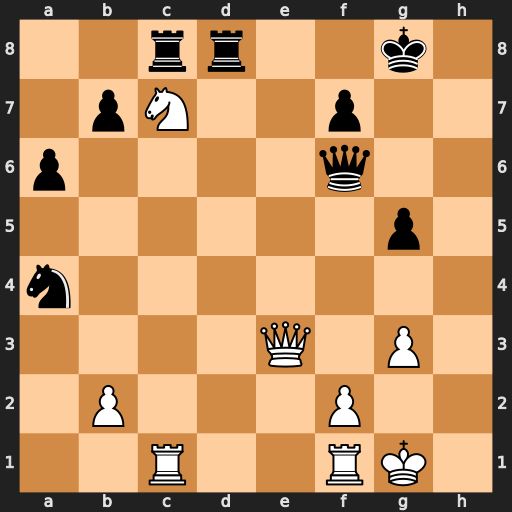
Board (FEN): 2rr2k1/1pN2p2/p4q2/6p1/n7/4Q1P1/1P3P2/2R2RK1
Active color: w
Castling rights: -
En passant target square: -
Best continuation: Nd5 Rxd5 Rxc8+